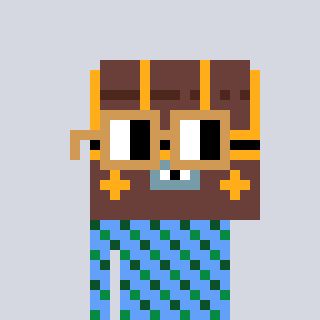
a pixel art character with square brown glasses, a treasure chest-shaped head and a blue-colored body on a cool background